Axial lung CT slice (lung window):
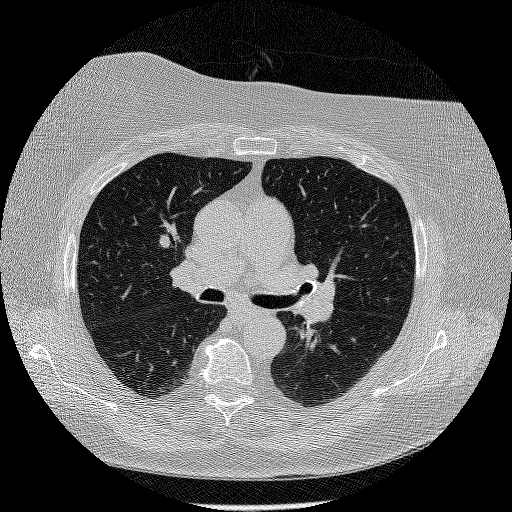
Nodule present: no